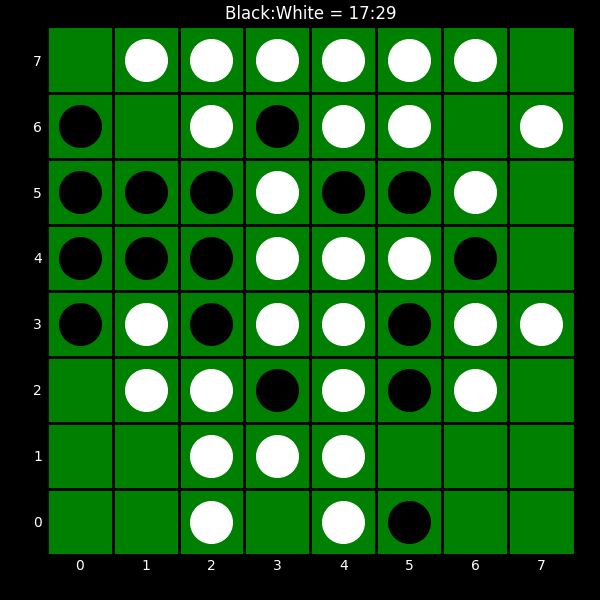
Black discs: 17
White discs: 29